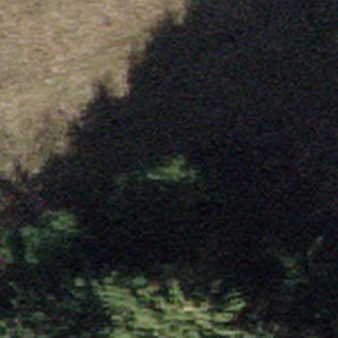
Label: other